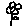
Label: flower